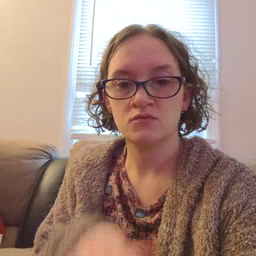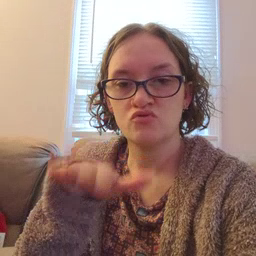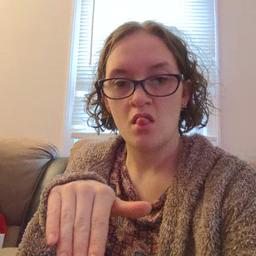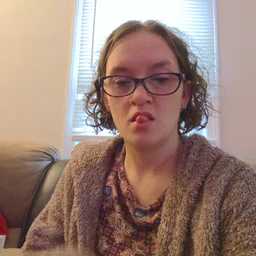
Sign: child